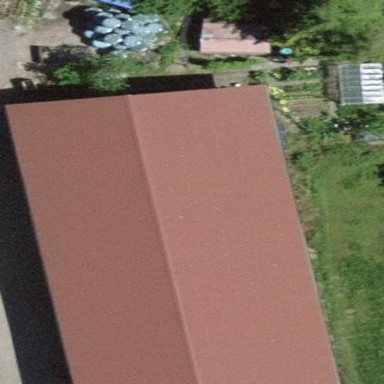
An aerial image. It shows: Group of garages.